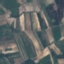
Label: PermanentCrop